Question: I use latest 'IntelliJ IDEA' (14.0.3) with (embedded) 'TypeScript'/'JS' Support.
I Downloaded <URL> to put to my project.
And the IDE shows me the highlighting, that that syntax is wrong.
I use Using 'tsc v1.4.1' ts-compiler for my project. (not sure if 'IDE' is aware of it though).
Q: How to know what v of typescript compiler 'IDE' uses? And how to make that ts-file to be valid?
I've read this <URL>, but must be I missed something. As I understand the IDE should use that compiler I've installed as 'nmp'-package.
My project consists of 'package.json', 'GruntFile.js' etc.. files - 'nodejs'-like project.
In overal the stuff from ts-files are resolved.. Like I can see and navigate to that file
'''
function config($routeProvider: IRouteProvider): void {
$routeProvider
.when('/area11/stuff/newstuff', {
template: '<div>New Stuff</div>',
controller: (): void => {},
controllerAs: 'vm'
});
}
'''
So I can see/navigate to 'IRouteProvider' (which is defined in that highlighting file) from the IDE. This the project itself is set.. Just that little 'disappointment' with highlighting.

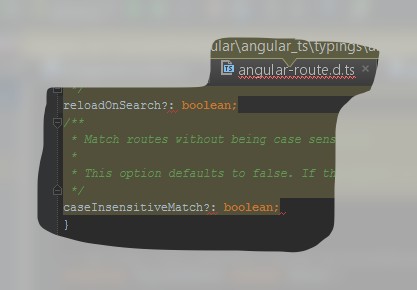
Answer: > Q: How to know what v of typescript compiler IDE uses? And how to make that ts-file to be valid?
There is a difference between the compiler and language service. The IntelliJ IDE has its own language service implementation. It needs to be updated for 1.4.1 (already done in beta channel).
Either use an older definition (from the 1.3 branch on definitely typed) or use beta IntelliJ.
It will still use your compiler so code will compile fine irrespective.